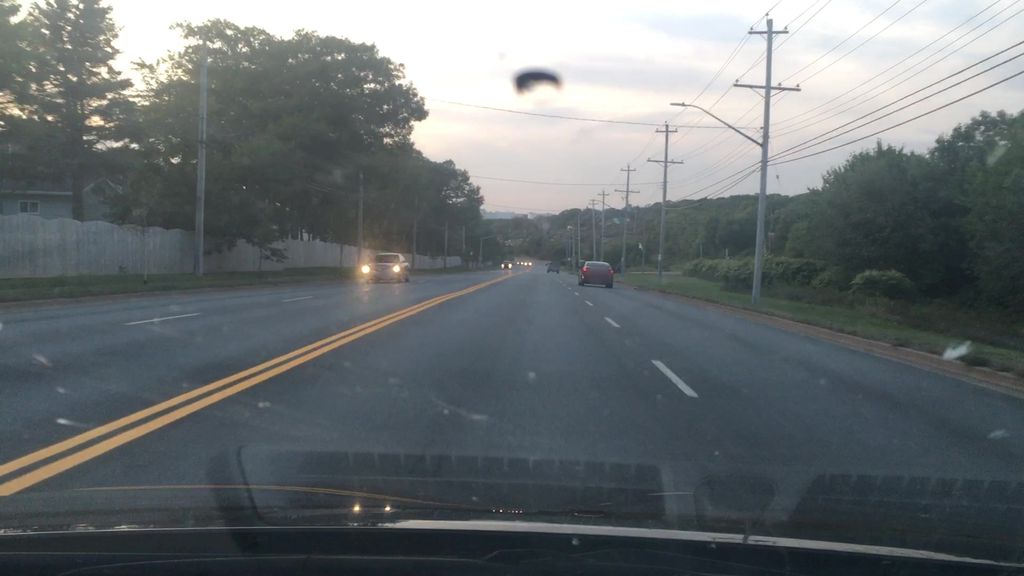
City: halifax